高三 · 度量几何学
将由曲线 $y=\sin x\left(0 \leq x \leq \frac{\pi}{2}\right)_{\text {和直线 }} x=\frac{\pi}{2}, y=0$ 所围成图形的面积写成定积分的形式.
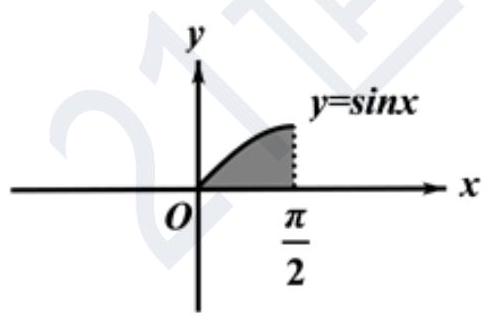
答案:  曲线 $y=\sin x\left(0 \leq x \leq \frac{\pi}{2}ight)_{	ext {和直线 }} x=\frac{\pi}{2}, y=0$ 所围成图形如下图阴影部分所示:则可表示为: $\int_{0}^{\frac{\pi}{2}} \sin x d x$.